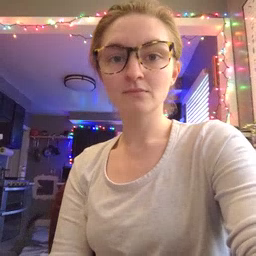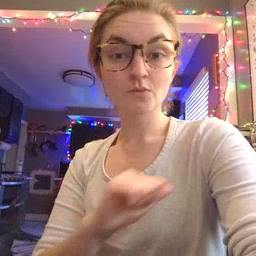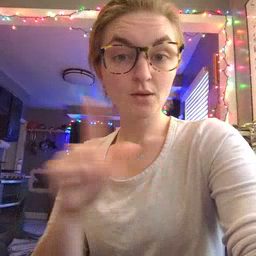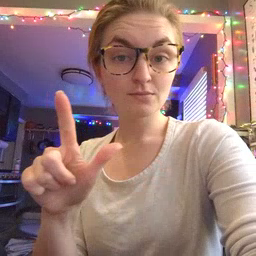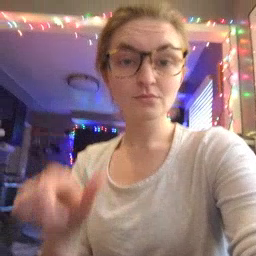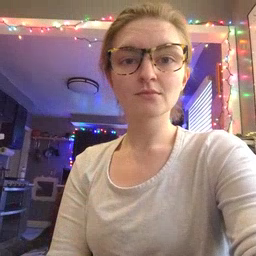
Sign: all